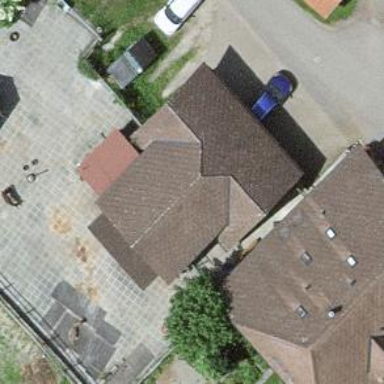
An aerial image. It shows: Garage building.